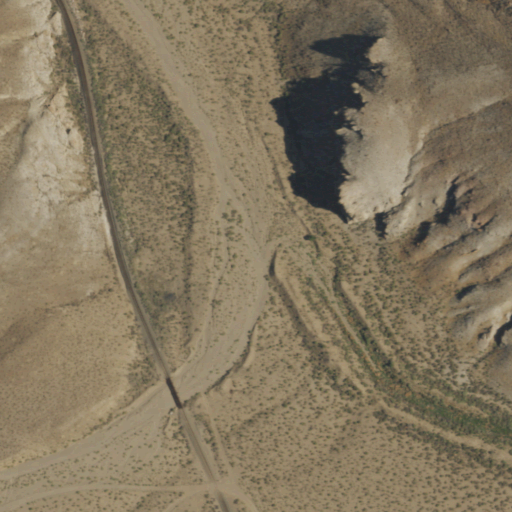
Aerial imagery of valley in Nevada named Churchill Canyon containing shrub and barren land